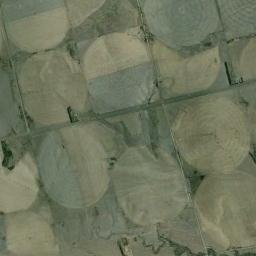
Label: circular_farmland